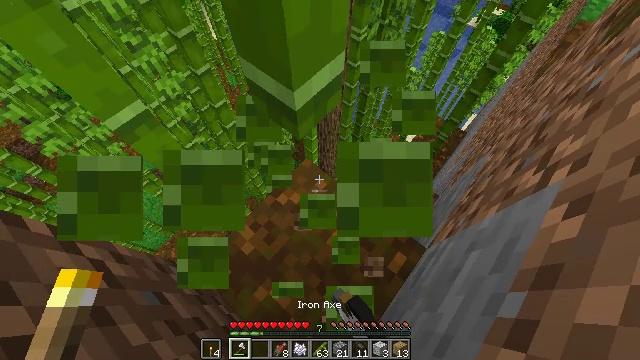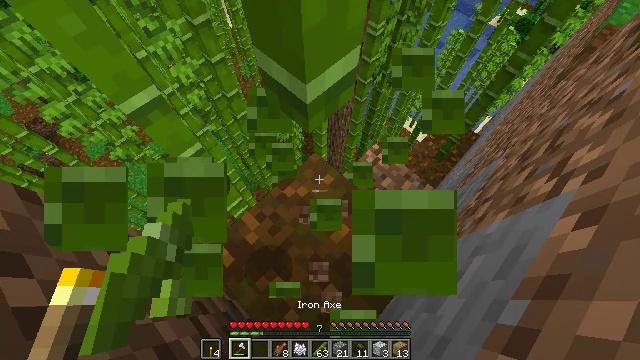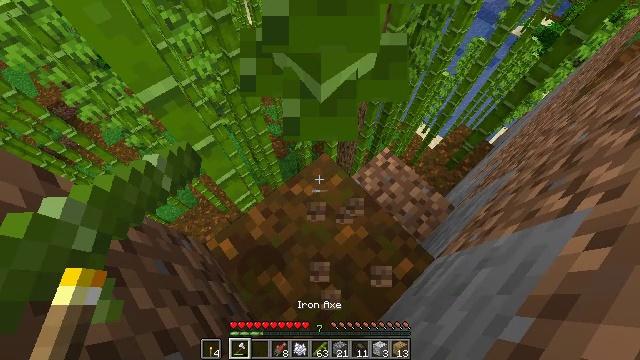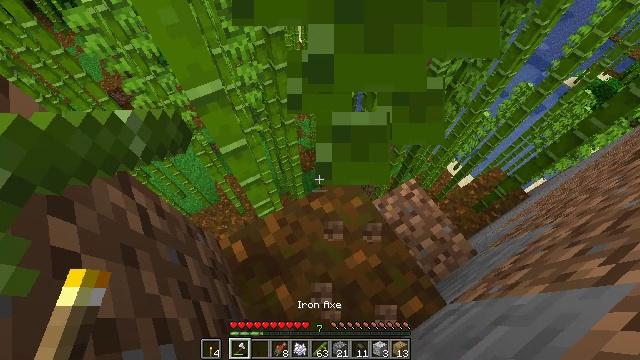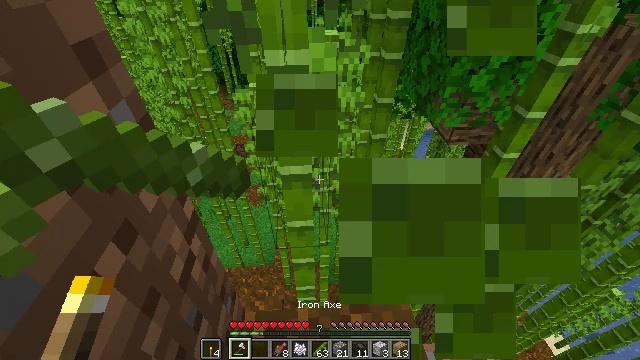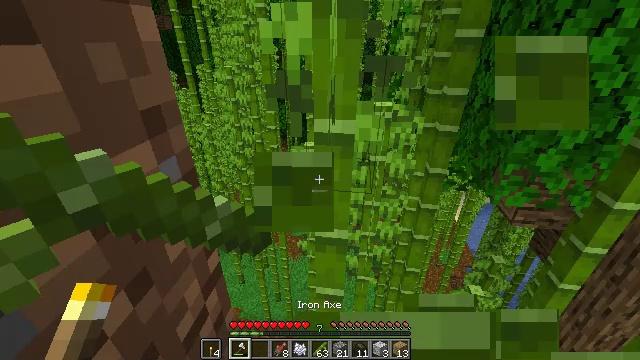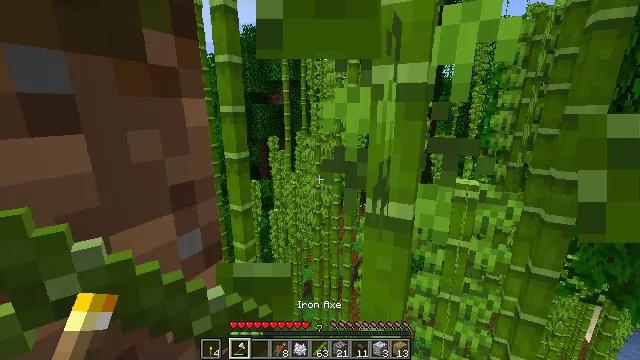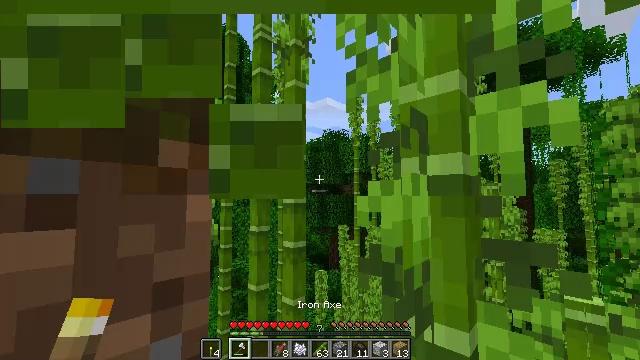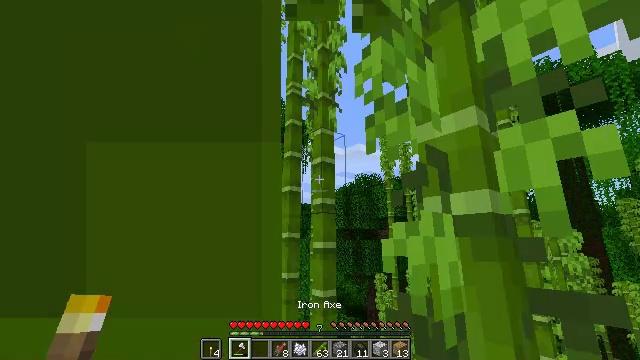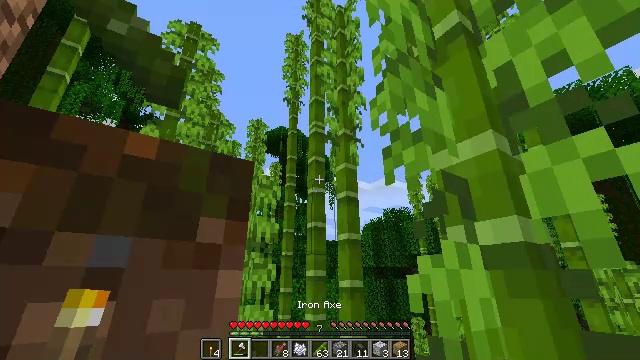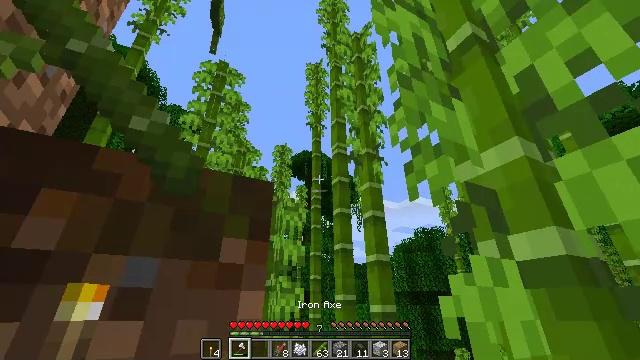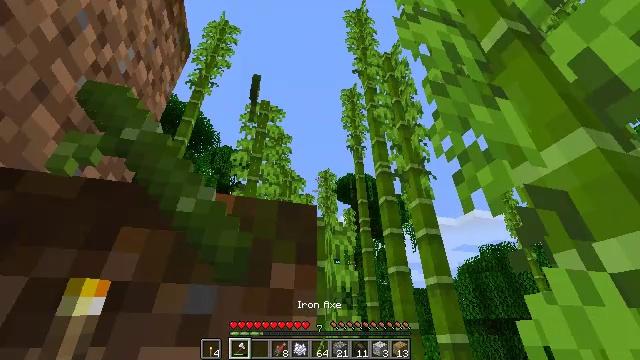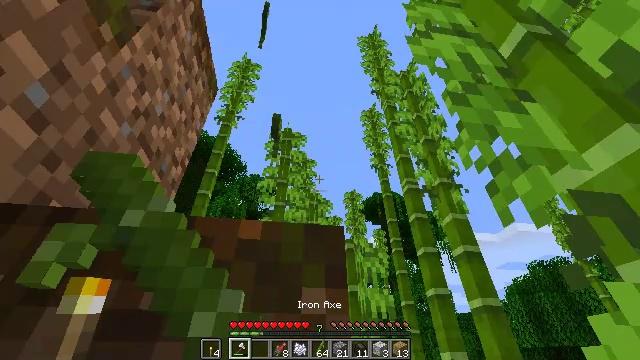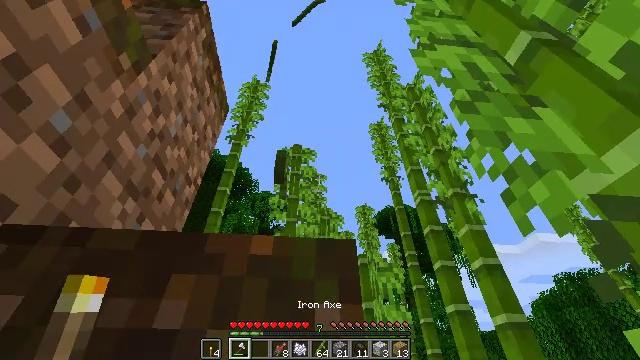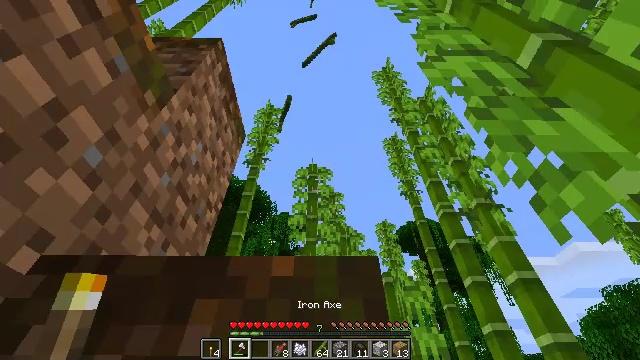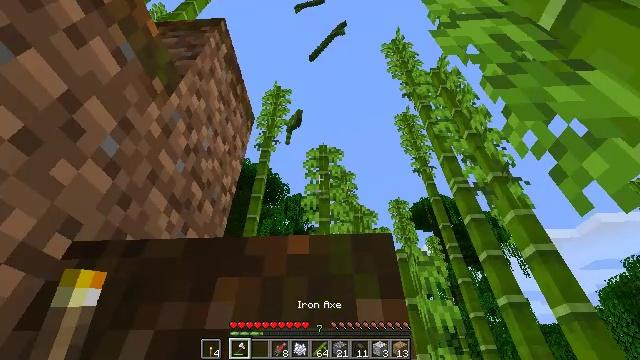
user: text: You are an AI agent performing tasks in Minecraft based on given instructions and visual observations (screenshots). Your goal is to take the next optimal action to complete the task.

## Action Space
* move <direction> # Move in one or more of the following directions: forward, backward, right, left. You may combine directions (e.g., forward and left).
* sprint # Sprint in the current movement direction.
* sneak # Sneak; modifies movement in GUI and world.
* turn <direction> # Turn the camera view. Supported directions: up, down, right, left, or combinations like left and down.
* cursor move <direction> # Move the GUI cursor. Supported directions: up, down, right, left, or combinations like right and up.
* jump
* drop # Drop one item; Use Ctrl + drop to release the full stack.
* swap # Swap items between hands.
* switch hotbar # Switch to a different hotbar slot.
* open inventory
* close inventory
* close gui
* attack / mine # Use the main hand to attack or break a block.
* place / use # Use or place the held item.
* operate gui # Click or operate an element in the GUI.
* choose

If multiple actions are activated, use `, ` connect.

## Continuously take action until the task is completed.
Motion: motion action
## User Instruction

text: Mine the podzol from the ground.
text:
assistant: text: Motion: turn left and down, attack / mine
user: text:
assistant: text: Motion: turn left, attack / mine
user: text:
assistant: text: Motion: turn left and up, attack / mine
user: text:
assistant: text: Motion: move forward and move right, turn left and up
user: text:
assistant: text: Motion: move forward and move right, turn left and up
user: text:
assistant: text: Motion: move forward and move right, turn left and up
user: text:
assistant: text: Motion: turn left and up
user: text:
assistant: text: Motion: turn left and up
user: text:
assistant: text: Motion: turn left and up
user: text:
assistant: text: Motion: turn left and up
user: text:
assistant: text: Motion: turn left and up
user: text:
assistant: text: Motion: turn left and up
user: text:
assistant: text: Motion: turn left and up
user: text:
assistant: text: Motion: turn left and up
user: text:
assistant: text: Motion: turn left and down
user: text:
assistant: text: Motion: turn left and down
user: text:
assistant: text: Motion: turn left and down
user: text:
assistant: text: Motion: turn left and down, attack / mine
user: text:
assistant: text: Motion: move forward, turn left and down, attack / mine
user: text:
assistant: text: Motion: move forward, attack / mine
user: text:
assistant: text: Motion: move forward, turn down, attack / mine
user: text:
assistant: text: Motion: turn left and down, attack / mine
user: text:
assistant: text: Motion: turn left and down, attack / mine
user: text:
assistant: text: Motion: turn left and down, attack / mine
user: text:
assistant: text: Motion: turn left and down, attack / mine
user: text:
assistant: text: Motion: attack / mine
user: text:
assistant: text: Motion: attack / mine
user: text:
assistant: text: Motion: attack / mine
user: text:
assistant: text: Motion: attack / mine
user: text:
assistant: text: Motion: attack / mine